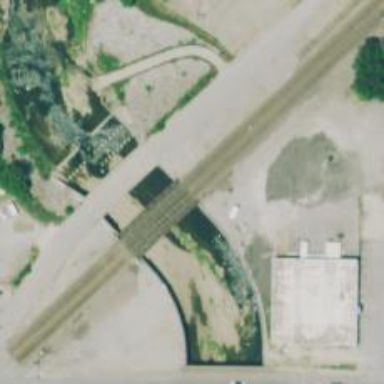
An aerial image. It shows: Railway track.